Question: I am creating two plots using 'ggplot2' and then using 'grid.arrange' to merge them together. I should say that both of the plots are also using 'facet_grid' for a visual tweaking.

My problem is that the bottom plot, which is really a data table, ends up being "cut off" on the BOTH the left and right sides because of the starting position and ending positions for the facets. Is there a way for me to tweak this? I would like to tweak this so the points are not getting cut off.
Here is the data to reproduce it:
'''
df <- structure(list(SurveyID = c(16L, 16L, 16L, 16L, 16L, 16L, 16L,
16L, 16L, 16L, 16L, 16L, 16L, 16L, 16L, 16L, 16L, 16L, 16L, 16L,
16L, 16L, 16L, 16L, 26L, 26L, 26L, 26L, 26L, 26L, 26L, 26L, 26L,
26L, 26L, 26L, 26L, 26L, 26L, 26L, 26L, 26L, 26L, 26L, 26L, 26L,
26L, 26L, 47L, 47L, 47L, 47L, 47L, 47L, 47L, 47L, 47L, 47L, 47L,
47L, 47L, 47L, 47L, 47L, 47L, 47L, 47L, 47L, 47L, 47L, 47L, 47L,
56L, 56L, 56L, 56L, 56L, 56L, 56L, 56L, 56L, 56L, 56L, 56L, 56L,
56L, 56L, 56L, 56L, 56L, 56L, 56L, 56L, 56L, 56L, 56L, 76L, 76L,
76L, 76L, 76L, 76L, 76L, 76L, 76L, 76L, 76L, 76L, 76L, 76L, 76L,
76L, 76L, 76L, 76L, 76L, 76L, 76L, 76L, 76L, 83L, 83L, 83L, 83L
), MEPSID = c(1L, 1L, 1L, 1L, 1L, 1L, 1L, 1L, 1L, 1L, 1L, 1L,
1L, 1L, 1L, 1L, 1L, 1L, 1L, 1L, 1L, 1L, 1L, 1L, 1L, 1L, 1L, 1L,
1L, 1L, 1L, 1L, 1L, 1L, 1L, 1L, 1L, 1L, 1L, 1L, 1L, 1L, 1L, 1L,
1L, 1L, 1L, 1L, 1L, 1L, 1L, 1L, 1L, 1L, 1L, 1L, 1L, 1L, 1L, 1L,
1L, 1L, 1L, 1L, 1L, 1L, 1L, 1L, 1L, 1L, 1L, 1L, 1L, 1L, 1L, 1L,
1L, 1L, 1L, 1L, 1L, 1L, 1L, 1L, 1L, 1L, 1L, 1L, 1L, 1L, 1L, 1L,
1L, 1L, 1L, 1L, 1L, 1L, 1L, 1L, 1L, 1L, 1L, 1L, 1L, 1L, 1L, 1L,
1L, 1L, 1L, 1L, 1L, 1L, 1L, 1L, 1L, 1L, 1L, 1L, 1L, 1L, 1L, 1L
), ServiceID = structure(c(1L, 2L, 3L, 4L, 1L, 2L, 3L, 4L, 1L,
2L, 3L, 4L, 1L, 2L, 3L, 4L, 1L, 2L, 3L, 4L, 1L, 2L, 3L, 4L, 1L,
2L, 3L, 4L, 1L, 2L, 3L, 4L, 1L, 2L, 3L, 4L, 1L, 2L, 3L, 4L, 1L,
2L, 3L, 4L, 1L, 2L, 3L, 4L, 1L, 2L, 3L, 4L, 1L, 2L, 3L, 4L, 1L,
2L, 3L, 4L, 1L, 2L, 3L, 4L, 1L, 2L, 3L, 4L, 1L, 2L, 3L, 4L, 1L,
2L, 3L, 4L, 1L, 2L, 3L, 4L, 1L, 2L, 3L, 4L, 1L, 2L, 3L, 4L, 1L,
2L, 3L, 4L, 1L, 2L, 3L, 4L, 1L, 2L, 3L, 4L, 1L, 2L, 3L, 4L, 1L,
2L, 3L, 4L, 1L, 2L, 3L, 4L, 1L, 2L, 3L, 4L, 1L, 2L, 3L, 4L, 1L,
2L, 3L, 4L), .Label = c("Army", "Navy", "Marines", "Air Force"
), class = "factor"), SurveyReturnedYear = c(2012L, 2012L, 2012L,
2012L, 2012L, 2012L, 2012L, 2012L, 2012L, 2012L, 2012L, 2012L,
2013L, 2013L, 2013L, 2013L, 2013L, 2013L, 2013L, 2013L, 2013L,
2013L, 2013L, 2013L, 2013L, 2013L, 2013L, 2013L, 2013L, 2013L,
2013L, 2013L, 2013L, 2013L, 2013L, 2013L, 2013L, 2013L, 2013L,
2013L, 2013L, 2013L, 2013L, 2013L, 2013L, 2013L, 2013L, 2013L,
2013L, 2013L, 2013L, 2013L, 2013L, 2013L, 2013L, 2013L, 2013L,
2013L, 2013L, 2013L, 2014L, 2014L, 2014L, 2014L, 2014L, 2014L,
2014L, 2014L, 2014L, 2014L, 2014L, 2014L, 2014L, 2014L, 2014L,
2014L, 2014L, 2014L, 2014L, 2014L, 2014L, 2014L, 2014L, 2014L,
2014L, 2014L, 2014L, 2014L, 2014L, 2014L, 2014L, 2014L, 2014L,
2014L, 2014L, 2014L, 2014L, 2014L, 2014L, 2014L, 2014L, 2014L,
2014L, 2014L, 2014L, 2014L, 2014L, 2014L, 2015L, 2015L, 2015L,
2015L, 2015L, 2015L, 2015L, 2015L, 2015L, 2015L, 2015L, 2015L,
2015L, 2015L, 2015L, 2015L), SurveyReturnedMonth = c(10L, 10L,
10L, 10L, 11L, 11L, 11L, 11L, 12L, 12L, 12L, 12L, 1L, 1L, 1L,
1L, 2L, 2L, 2L, 2L, 3L, 3L, 3L, 3L, 4L, 4L, 4L, 4L, 5L, 5L, 5L,
5L, 6L, 6L, 6L, 6L, 7L, 7L, 7L, 7L, 8L, 8L, 8L, 8L, 9L, 9L, 9L,
9L, 10L, 10L, 10L, 10L, 11L, 11L, 11L, 11L, 12L, 12L, 12L, 12L,
1L, 1L, 1L, 1L, 2L, 2L, 2L, 2L, 3L, 3L, 3L, 3L, 4L, 4L, 4L, 4L,
5L, 5L, 5L, 5L, 6L, 6L, 6L, 6L, 7L, 7L, 7L, 7L, 8L, 8L, 8L, 8L,
9L, 9L, 9L, 9L, 10L, 10L, 10L, 10L, 11L, 11L, 11L, 11L, 12L,
12L, 12L, 12L, 1L, 1L, 1L, 1L, 2L, 2L, 2L, 2L, 3L, 3L, 3L, 3L,
4L, 4L, 4L, 4L), CompletedSurvey = c(23L, 19L, 38L, 16L, 11L,
16L, 38L, 19L, 6L, 14L, 41L, 10L, 6L, 32L, 46L, 18L, 12L, 30L,
35L, 18L, 11L, 32L, 23L, 19L, 8L, 24L, 46L, 19L, 18L, 28L, 30L,
19L, 12L, 27L, 32L, 15L, 20L, 31L, 34L, 26L, 30L, 25L, 26L, 17L,
41L, 16L, 24L, 12L, 43L, 23L, 22L, 15L, 29L, 21L, 22L, 18L, 38L,
10L, 20L, 13L, 46L, 19L, 19L, 9L, 32L, 10L, 17L, 27L, 31L, 21L,
17L, 18L, 30L, 18L, 19L, 20L, 22L, 23L, 17L, 17L, 34L, 21L, 16L,
4L, 34L, 29L, 20L, 18L, 25L, 21L, 24L, 19L, 15L, 16L, 18L, 13L,
28L, 19L, 24L, 0L, 23L, 13L, 13L, 2L, 34L, 13L, 22L, 4L, 17L,
26L, 5L, 17L, 27L, 18L, 30L, 0L, 30L, 11L, 34L, 0L, 27L, 9L,
34L, 0L), TotalSurvey = c(41L, 19L, 47L, 22L, 43L, 21L, 49L,
23L, 39L, 16L, 44L, 11L, 49L, 34L, 56L, 33L, 39L, 33L, 42L, 21L,
50L, 37L, 56L, 23L, 34L, 26L, 53L, 19L, 36L, 32L, 44L, 21L, 38L,
27L, 49L, 18L, 41L, 34L, 58L, 26L, 37L, 25L, 40L, 21L, 44L, 17L,
51L, 16L, 51L, 24L, 32L, 22L, 34L, 21L, 37L, 20L, 44L, 10L, 36L,
18L, 59L, 21L, 35L, 13L, 46L, 12L, 44L, 29L, 49L, 21L, 36L, 18L,
47L, 19L, 41L, 21L, 29L, 23L, 40L, 20L, 39L, 21L, 38L, 4L, 41L,
30L, 54L, 21L, 30L, 22L, 56L, 24L, 19L, 16L, 49L, 25L, 34L, 22L,
54L, 20L, 33L, 14L, 40L, 10L, 37L, 14L, 43L, 23L, 27L, 30L, 40L,
22L, 34L, 19L, 37L, 23L, 32L, 19L, 37L, 26L, 35L, 11L, 37L, 31L
), meps_labels = structure(c(1L, 1L, 1L, 1L, 1L, 1L, 1L, 1L,
1L, 1L, 1L, 1L, 1L, 1L, 1L, 1L, 1L, 1L, 1L, 1L, 1L, 1L, 1L, 1L,
1L, 1L, 1L, 1L, 1L, 1L, 1L, 1L, 1L, 1L, 1L, 1L, 1L, 1L, 1L, 1L,
1L, 1L, 1L, 1L, 1L, 1L, 1L, 1L, 1L, 1L, 1L, 1L, 1L, 1L, 1L, 1L,
1L, 1L, 1L, 1L, 1L, 1L, 1L, 1L, 1L, 1L, 1L, 1L, 1L, 1L, 1L, 1L,
1L, 1L, 1L, 1L, 1L, 1L, 1L, 1L, 1L, 1L, 1L, 1L, 1L, 1L, 1L, 1L,
1L, 1L, 1L, 1L, 1L, 1L, 1L, 1L, 1L, 1L, 1L, 1L, 1L, 1L, 1L, 1L,
1L, 1L, 1L, 1L, 1L, 1L, 1L, 1L, 1L, 1L, 1L, 1L, 1L, 1L, 1L, 1L,
1L, 1L, 1L, 1L), .Label = c("Albany", "Albuquerque", "Amarillo",
"Anchorage", "Atlanta", "Baltimore", "Beckley", "Boise", "Boston",
"Buffalo", "Butte", "Charlotte", "Chicago", "Cleveland", "Columbus",
"Dallas", "Denver", "Des Moines", "Detroit", "El Paso", "Fargo",
"Fort Dix", "Fort Jackson", "Fort Lee", "Harrisburg", "Honolulu",
"Houston", "Indianapolis", "Jackson", "Jacksonville", "Kansas City",
"Knoxville", "Lansing", "Little Rock", "Los Angeles", "Louisville",
"Memphis", "Miami", "Milwaukee", "Minneapolis", "Montgomery",
"Nashville", "New Orleans", "New York", "Oklahoma City", "Omaha",
"Phoenix", "Pittsburgh", "Portland, ME", "Portland, OR", "Raleigh",
"Sacramento", "Salt Lake City", "San Antonio", "San Diego", "San Jose",
"San Juan", "Seattle", "Shreveport", "Sioux Falls", "Spokane",
"Springfield", "St. Louis", "Syracuse", "Tampa"), class = "factor"),
RR = c(56, 100, 81, 73, 26, 76, 78, 83, 15, 88, 93, 91, 12,
94, 82, 55, 31, 91, 83, 86, 22, 86, 41, 83, 24, 92, 87, 100,
50, 88, 68, 90, 32, 100, 65, 83, 49, 91, 59, 100, 81, 100,
65, 81, 93, 94, 47, 75, 84, 96, 69, 68, 85, 100, 59, 90,
86, 100, 56, 72, 78, 90, 54, 69, 70, 83, 39, 93, 63, 100,
47, 100, 64, 95, 46, 95, 76, 100, 42, 85, 87, 100, 42, 100,
83, 97, 37, 86, 83, 95, 43, 79, 79, 100, 37, 52, 82, 86,
44, 0, 70, 93, 32, 20, 92, 93, 51, 17, 63, 87, 12, 77, 79,
95, 81, 0, 94, 58, 92, 0, 77, 82, 92, 0), Time = structure(c(15614,
15614, 15614, 15614, 15645, 15645, 15645, 15645, 15675, 15675,
15675, 15675, 15706, 15706, 15706, 15706, 15737, 15737, 15737,
15737, 15765, 15765, 15765, 15765, 15796, 15796, 15796, 15796,
15826, 15826, 15826, 15826, 15857, 15857, 15857, 15857, 15887,
15887, 15887, 15887, 15918, 15918, 15918, 15918, 15949, 15949,
15949, 15949, 15979, 15979, 15979, 15979, 16010, 16010, 16010,
16010, 16040, 16040, 16040, 16040, 16071, 16071, 16071, 16071,
16102, 16102, 16102, 16102, 16130, 16130, 16130, 16130, 16161,
16161, 16161, 16161, 16191, 16191, 16191, 16191, 16222, 16222,
16222, 16222, 16252, 16252, 16252, 16252, 16283, 16283, 16283,
16283, 16314, 16314, 16314, 16314, 16344, 16344, 16344, 16344,
16375, 16375, 16375, 16375, 16405, 16405, 16405, 16405, 16436,
16436, 16436, 16436, 16467, 16467, 16467, 16467, 16495, 16495,
16495, 16495, 16526, 16526, 16526, 16526), class = "Date"),
Year = c("2012", "2012", "2012", "2012", "2012", "2012",
"2012", "2012", "2012", "2012", "2012", "2012", "2013", "2013",
"2013", "2013", "2013", "2013", "2013", "2013", "2013", "2013",
"2013", "2013", "2013", "2013", "2013", "2013", "2013", "2013",
"2013", "2013", "2013", "2013", "2013", "2013", "2013", "2013",
"2013", "2013", "2013", "2013", "2013", "2013", "2013", "2013",
"2013", "2013", "2013", "2013", "2013", "2013", "2013", "2013",
"2013", "2013", "2013", "2013", "2013", "2013", "2014", "2014",
"2014", "2014", "2014", "2014", "2014", "2014", "2014", "2014",
"2014", "2014", "2014", "2014", "2014", "2014", "2014", "2014",
"2014", "2014", "2014", "2014", "2014", "2014", "2014", "2014",
"2014", "2014", "2014", "2014", "2014", "2014", "2014", "2014",
"2014", "2014", "2014", "2014", "2014", "2014", "2014", "2014",
"2014", "2014", "2014", "2014", "2014", "2014", "2015", "2015",
"2015", "2015", "2015", "2015", "2015", "2015", "2015", "2015",
"2015", "2015", "2015", "2015", "2015", "2015")), .Names = c("SurveyID",
"MEPSID", "ServiceID", "SurveyReturnedYear", "SurveyReturnedMonth",
"CompletedSurvey", "TotalSurvey", "meps_labels", "RR", "Time",
"Year"), row.names = c(1L, 2L, 3L, 4L, 261L, 262L, 263L, 264L,
521L, 522L, 523L, 524L, 781L, 782L, 783L, 784L, 1041L, 1042L,
1043L, 1044L, 1301L, 1302L, 1303L, 1304L, 1561L, 1562L, 1563L,
1564L, 1821L, 1822L, 1823L, 1824L, 2081L, 2082L, 2083L, 2084L,
2341L, 2342L, 2343L, 2344L, 2601L, 2602L, 2603L, 2604L, 2861L,
2862L, 2863L, 2864L, 3121L, 3122L, 3123L, 3124L, 3381L, 3382L,
3383L, 3384L, 3641L, 3642L, 3643L, 3644L, 3901L, 3902L, 3903L,
3904L, 4161L, 4162L, 4163L, 4164L, 4421L, 4422L, 4423L, 4424L,
4681L, 4682L, 4683L, 4684L, 4941L, 4942L, 4943L, 4944L, 5201L,
5202L, 5203L, 5204L, 5461L, 5462L, 5463L, 5464L, 5721L, 5722L,
5723L, 5724L, 5981L, 5982L, 5983L, 5984L, 6241L, 6242L, 6243L,
6244L, 6501L, 6502L, 6503L, 6504L, 6761L, 6762L, 6763L, 6764L,
7021L, 7022L, 7023L, 7024L, 7281L, 7282L, 7283L, 7284L, 7541L,
7542L, 7543L, 7544L, 7801L, 7802L, 7803L, 7804L), class = "data.frame")
'''
And the code:
'''
library(ggplot2)
library(grid)
library(scales)
library(gridExtra)
p<- ggplot(data=df[df$MEPSID==1,],
aes(x=Time, y=RR, colour=ServiceID, group=ServiceID, label=round(RR)))+
scale_y_continuous(breaks=seq(0, 100, 10))+
labs(y="Response Rate")+
coord_cartesian(ylim=c(0, 110))+
geom_line(size=.5)+
geom_point()+
scale_color_manual(values=c("green4","blue4","red4","dodgerblue"))+
ggtitle("Counts")+
theme(plot.title=element_text(size=18, face="bold", vjust=1),
axis.title=element_text(size=16),
axis.text.x=element_text(size=10, angle=90),
axis.line=element_line(colour="black", size=.2),
legend.background = element_rect(fill="transparent"),
legend.position="top",
legend.title=element_blank(),
legend.margin=unit(-0.6, "cm"),
legend.position="none",
legend.text=element_text(size=14),
panel.grid.minor.x = element_blank(),
panel.grid.major.x = element_blank(),
panel.grid.minor.y = element_blank(),
panel.background = element_blank(),
panel.grid.major.y=element_line(colour="gray", linetype="solid", size=.2))+ # or theme_blank())
scale_x_date(labels = date_format("%b"), breaks=date_breaks("month"))+
facet_grid(~Year, scales="free", space="free")
p2<-ggplot(df[df$MEPSID==1,], aes(x = Time, y = ServiceID, label=format(round(RR), nsmall=0), colour = ServiceID)) +
geom_text(size = 3.5) +
theme(
panel.grid.major = element_blank(),
legend.position = "none",
panel.border = element_blank(),
panel.background = element_blank(),
axis.text.x = element_text(),
axis.ticks = element_blank(),
plot.margin = unit(c(-0.5,1, 0, 0.5), "lines")) +
xlab(NULL) +
ylab(NULL)+
scale_x_date(labels=c(), breaks=date_breaks("month"), expand=c(0.05,0.05))+
facet_grid(~Year, scales="free", space="free_x")+
scale_y_discrete(limits=rev(levels(df$ServiceID)))+
scale_color_manual(values=c("green4","blue4","red4","dodgerblue"))
grid.arrange(arrangeGrob(p,p2,
nrow=2, heights=c(5,1)))
'''
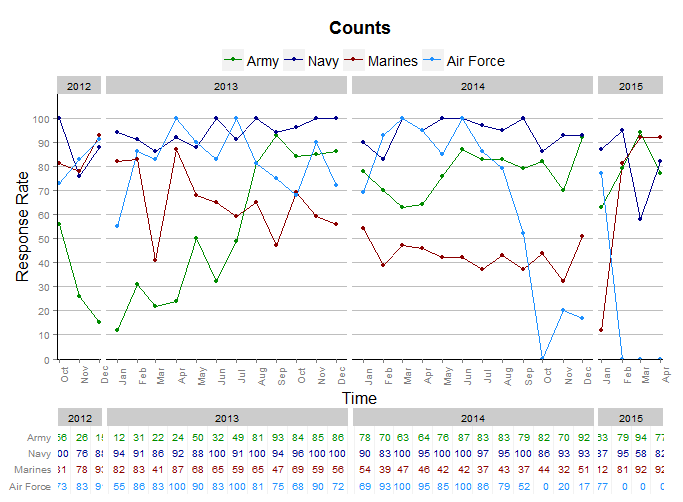
Answer: Another option is to adjust text using 'hjust' argument as an 'aes'. But first you should add it to the data as its own column that you will pass into the 'ggplot' command :
'''
library(data.table)
DX <- setDT(df[df$MEPSID==1,])
DX[,hjust:=ifelse(Time==min(Time),0.1,ifelse(Time==max(Time),0.8,0.4)),Year] #This creates a new variable called hjust
p2<-ggplot(DX,
aes(x = Time, y = ServiceID, label=format(round(RR), nsmall=0),
colour = ServiceID,hjust=hjust)) +
## the rest of the plot 2
'''

## add some explanation:
Here you are plotting a text using (Time versus ServiceID) by year.
Since we want to shift our text horizontally, we will do it according to the value of Time (x-coordinate). More precisely, will just shift left-points to the right and right-points to the left. This will be done by setting a different hjust value for each group of values ( left vs right).
So for each year( each facet ) , I will horizontally adjust the points corresponding to the min of Time ( the extreme left points of the facets), and the max of time ( the extreme right points of the facets). No need to adjust other points even I do it here.
'''
DX[,hjust:=ifelse(Time==min(Time),0.1, ## extreme left point
ifelse(Time==max(Time),0.8, ## extreme right points
0.4)), ## others
Year] ## for each facet
'''
You can do the trsnformation in base R using 'ave':
'''
ave(as.numeric(xx$Time),xx$Year,
FUN=function(x)
ifelse(x==min(x),0.1,ifelse(x==max(x),0.8,0.4)))
'''